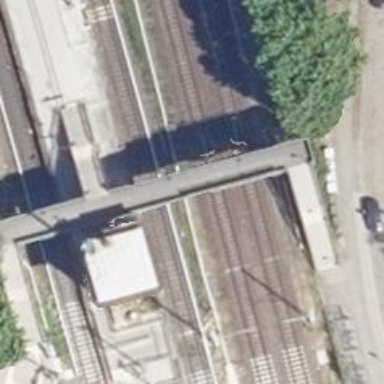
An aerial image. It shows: Solitary milestone along the railway.